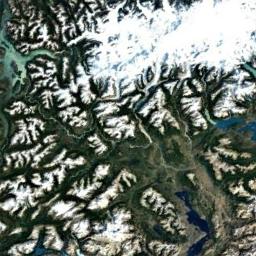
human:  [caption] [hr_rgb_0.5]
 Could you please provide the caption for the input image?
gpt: The white snow on the snow-capped mountains is veined .

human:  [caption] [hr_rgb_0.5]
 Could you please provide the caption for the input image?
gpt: The snowberg is partly covered with glaciers and the snowberg consist of lots of ridges and valleys .

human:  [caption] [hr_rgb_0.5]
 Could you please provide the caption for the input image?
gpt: The snow berg is next to the lake .

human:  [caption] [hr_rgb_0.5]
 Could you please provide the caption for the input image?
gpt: There are many plants on the snowberg .

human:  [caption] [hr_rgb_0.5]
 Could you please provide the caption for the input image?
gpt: The snowberg is covered with snow and green land .